Interaction volume radius: 5 \u00c5
Interaction volume height: 15 \u00c5
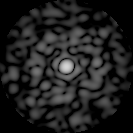
Disorder parameter: 0.7942